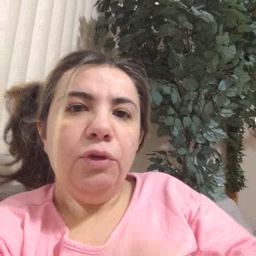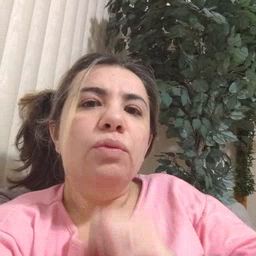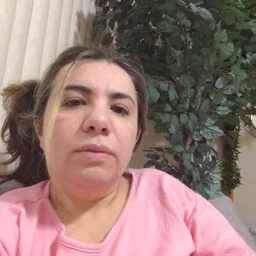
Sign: old